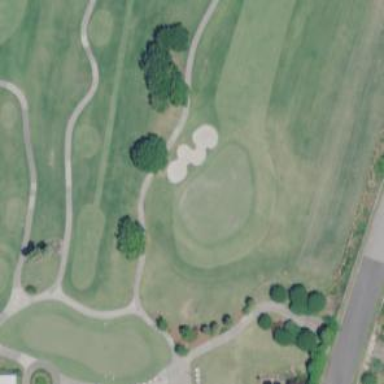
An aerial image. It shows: View of golf hole.